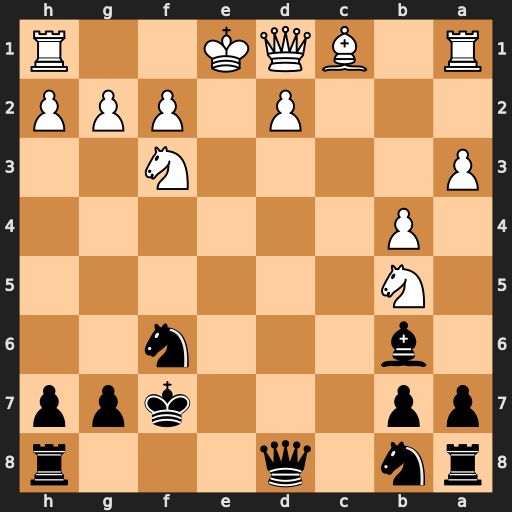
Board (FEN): rn1q3r/pp3kpp/1b3n2/1N6/1P6/P4N2/3P1PPP/R1BQK2R
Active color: b
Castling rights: KQ
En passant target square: -
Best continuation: Re8+ Kf1 Qd3+